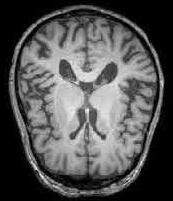
Label: notumor